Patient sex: M
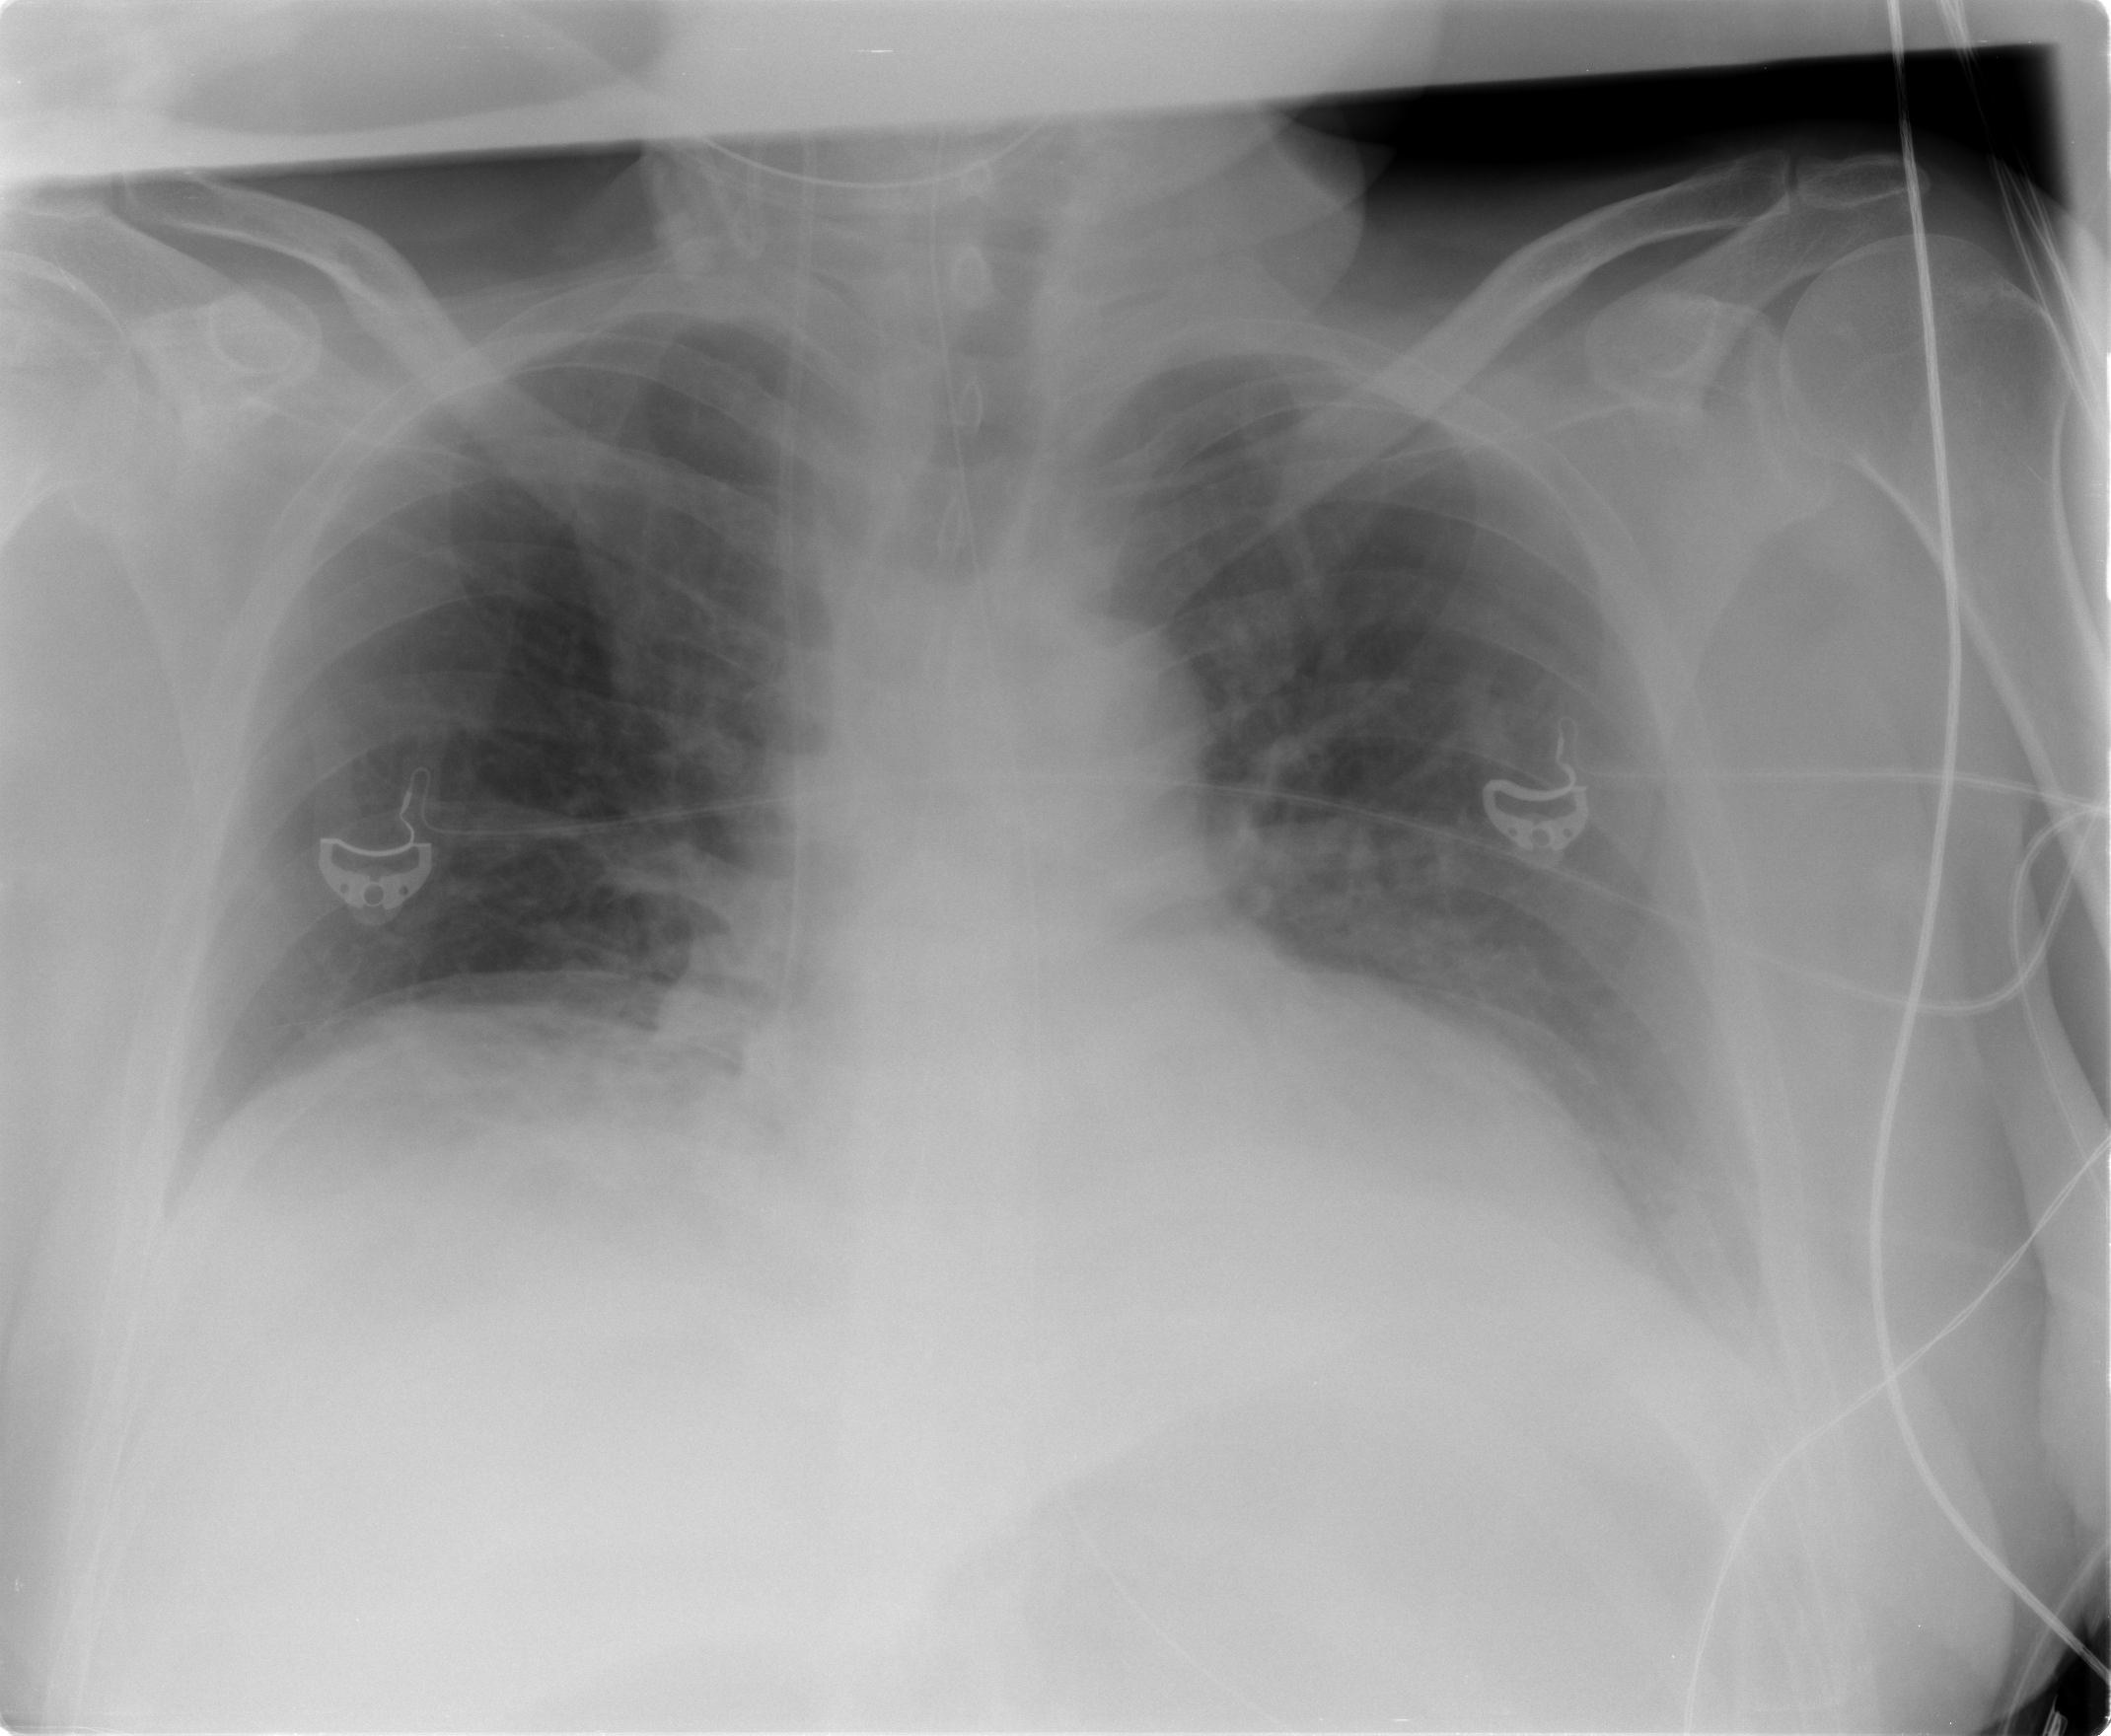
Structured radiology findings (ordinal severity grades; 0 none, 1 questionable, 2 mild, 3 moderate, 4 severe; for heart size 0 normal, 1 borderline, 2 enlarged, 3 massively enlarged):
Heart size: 1
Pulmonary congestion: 1
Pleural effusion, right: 0
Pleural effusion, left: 2
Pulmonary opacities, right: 0
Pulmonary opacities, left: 0
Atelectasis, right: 1
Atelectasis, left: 2